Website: macys
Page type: customer-info-address
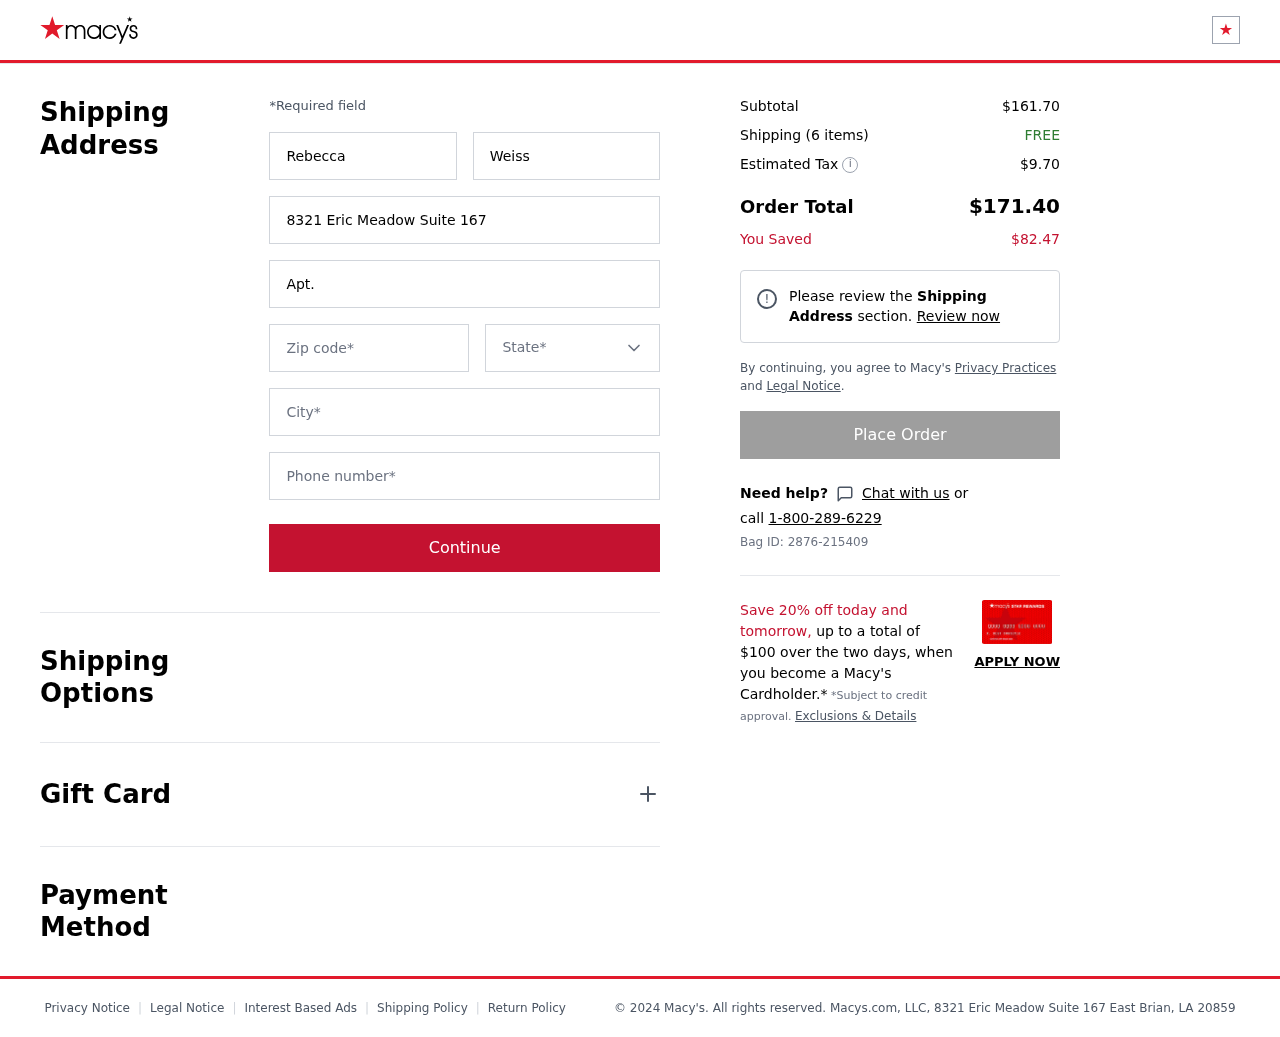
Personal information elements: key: PII_CITY
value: East Brian
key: PII_FIRSTNAME
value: Rebecca
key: PII_LASTNAME
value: Weiss
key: PII_PHONE
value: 9218856070
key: PII_POSTCODE
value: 20859
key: PII_STATE
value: Louisiana
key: PII_STREET
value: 8321 Eric Meadow Suite 167
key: PII_STREET2
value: Apt. 321
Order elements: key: ORDER_SUBTOTAL
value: $161.70
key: ORDER_NUM_ITEMS
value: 6
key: ORDER_SHIPPING_COST
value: FREE
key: ORDER_TAX
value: $9.70
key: ORDER_TOTAL
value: $171.40
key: ORDER_SAVINGS
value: $82.47
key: ORDER_BAG_ID
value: Bag ID: 2876-215409